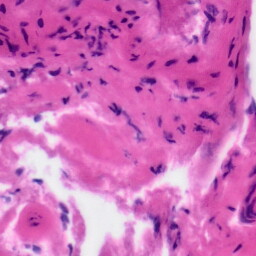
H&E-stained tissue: Tonsil